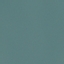
Land use / land cover class: SeaLake